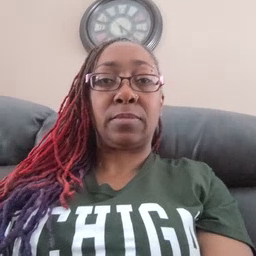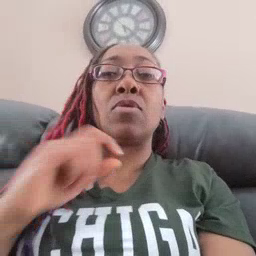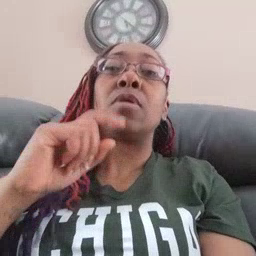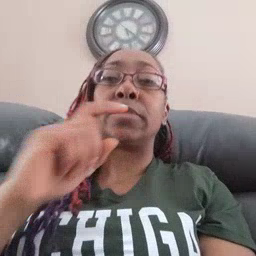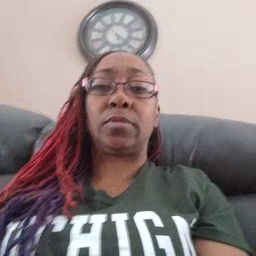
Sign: garbage